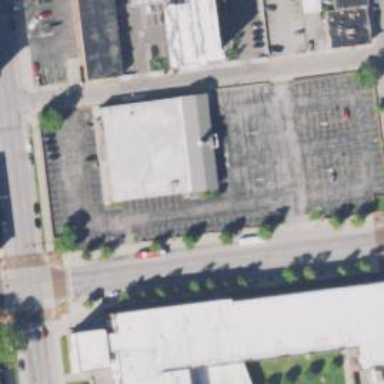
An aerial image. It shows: Parking area with asphalt surface.